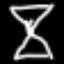
Label: hourglass